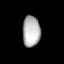
Tissue: lung
Cell type: Epithelial cells
Senescence score: 0.211
Nuclear area (px): 539
Mean DAPI intensity: 177.944